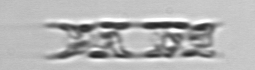
Label: Eucampia